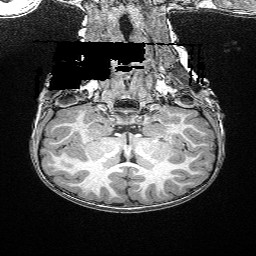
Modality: T1w
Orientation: sagittal